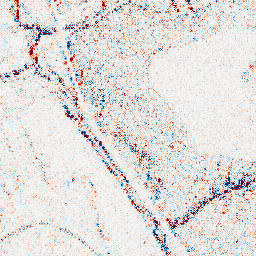
Category: wavelet
Decomposition family: wavelet_biorthogonal
Decomposition parameters: wavelet: bior2.4
level: 1
Upsampling method: quintic
Upsampling parameters: scale: 8
Upsampling scale: 8